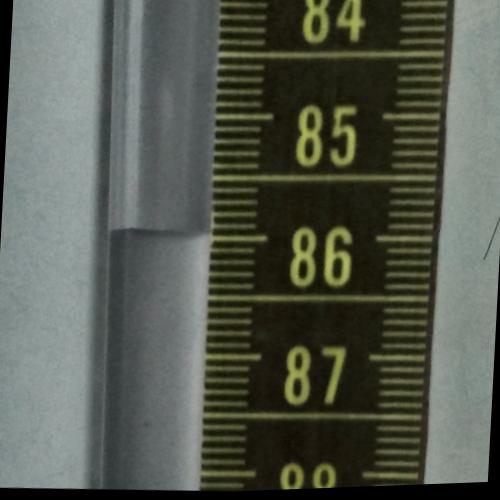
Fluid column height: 86.0 cm